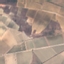
Land use / land cover class: PermanentCrop